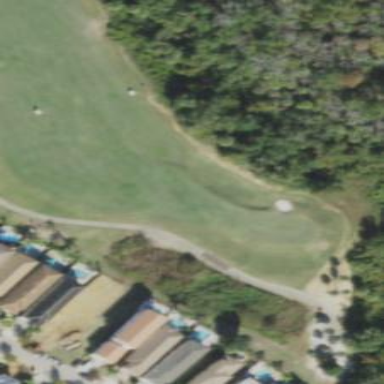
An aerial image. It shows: Golf bunker filled with sandy terrain.